Group 1:
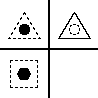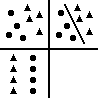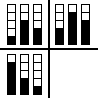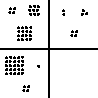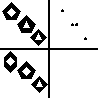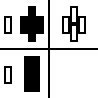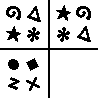
Group 2:
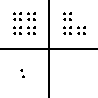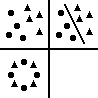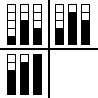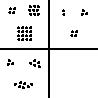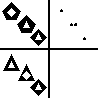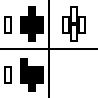
Rule separating the two groups: Image that solves the analogy exists vs. image that solves the analogy does not exist.
Concepts: analogy, imagined_entity, imagined_shape
Author: Aaron David Fairbanks